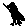
Label: bird